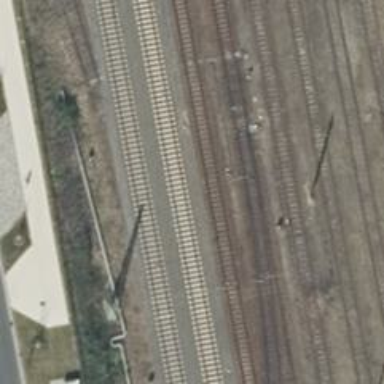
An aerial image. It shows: Railway yard.